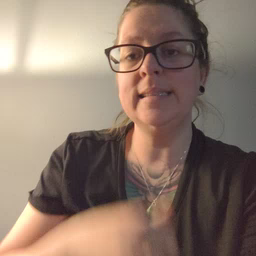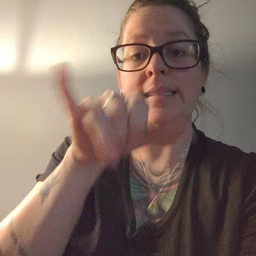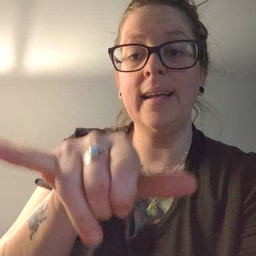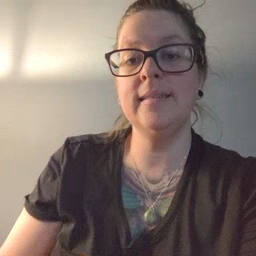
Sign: stay